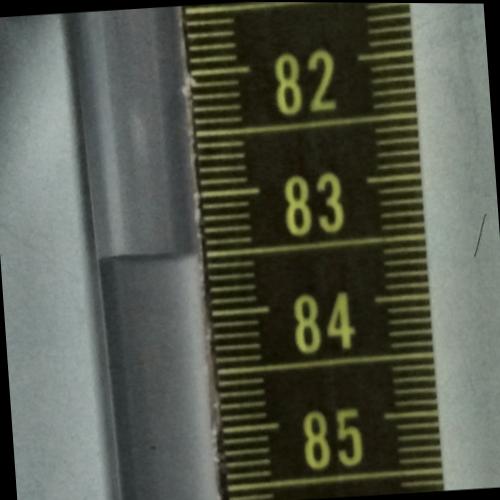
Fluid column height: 83.5 cm